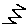
Label: zigzag